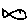
Label: fish